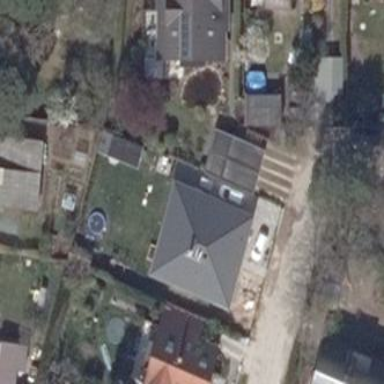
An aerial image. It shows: Detached building with hipped roof.